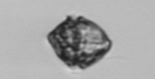
Label: Kryptoperidinium_triquetrum